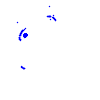
Particle: electron